Question:
I've been trying work through this query, but I cannot seem to find an answer specific to my question. There is a lot of information out there surrounding my question, but I cannot find a post that seems to answer it. I'm sure it is simple, but I just can't get it right. Here's what I have:
I have a column that stores XML data as 'nvarchar(max)' and I trying to query the tags and not having much luck. Looking at the picture, '<VU>' is the root and I'm trying to get the value of '<CPort>' (80), but I cannot get the correct syntax. I have attached a screenshot for more clarity.
So far what I have is:
'''
SELECT CAST(directory.dbo.unit.data AS XML) AS info
FROM Directory.dbo.unit
'''
This lets me cast my column to XML, but I cannot query my newly cast column.
I tried:
'''
SELECT CAST(directory.dbo.unit.data AS XML).query('(/VU/)') AS info
FROM Directory.dbo.unit
'''
but this results as 'NULL'. I also tried:
'''
SELECT CAST(directory.dbo.unit.data AS XML).value('(/VU/CPort)[1]', 'nvarchar(max)') AS info
FROM Directory.dbo.unit
'''
This also results in 'NULL'
I just don't know what I'm doing wrong. Am I on the right track? Is casting the best way to query this. I tried sub-string, but that didn't work either. I do appreciate everyone's help with this. Let me know if you need more info or have more questions.
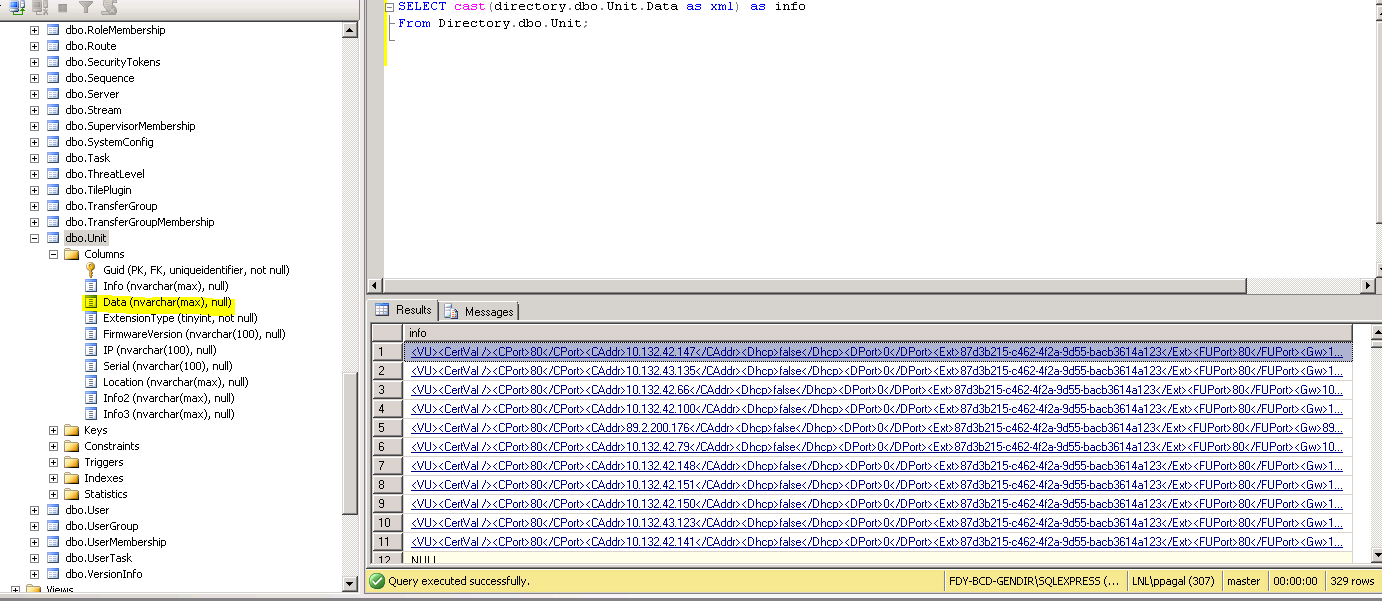
Answer: I want to say thanks everyone for your help and direction. I was able to finally get what I was looking for. I had to cast a couple of columns that contained xml data stored as nvarchar(max) and then tie in some additional columns, but I think this is going to work.
Here is my final solution below.
'''
With test as (Select Guid as guid, FirmwareVersion as FV, CAST(Directory.dbo.Unit.data as xml) as new, CAST(Directory.dbo.Unit.Location as xml) as loc from Directory.dbo.Unit)
select UnitName1, Manufacturer, model, FV, IP, TimeZone, PhysicalName, [user], CameraName, LogicalID
from (
select distinct
test.guid
,ue.name UnitName1
,test.new.value('(./VU/Mfct)[1]','varchar(100)') as Manufacturer
,test.new.value('(./VU/Model)[1]','varchar(100)') as Model
,test.new.value('(./VU/CAddr)[1]','varchar(100)') as IP
,test.loc.value('(./EntityLocation/TimeZoneId)[1]','varchar(100)') as TimeZone
,d.physicalname
,test.FV
,test.new.value('(./VU/User)[1]','varchar(100)') as [User]
,CE.NAME CameraName
,CE.LogicalID
from test
inner join Directory.dbo.Device d on test.guid = d.unit
INNER JOIN Directory.dbo.Entity UE ON test.Guid = uE.Guid
INNER JOIN Directory.dbo.Stream S ON S.Device = D.GUID
INNER JOIN Directory.dbo.Camera C ON S.Camera = C.GUID
INNER JOIN Directory.dbo.Entity CE ON C.Guid = CE.Guid
where charindex('Camera',d.PhysicalName,0) > 0
) x
order by IP desc, guid, UnitName1, cameraname, LogicalID
'''
It might not be the prettiest or most efficient way to write this, but it works for me! Thanks again everyone! techstudent01